Interaction volume radius: 5 \u00c5
Interaction volume height: 20 \u00c5
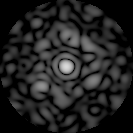
Disorder parameter: 0.6915